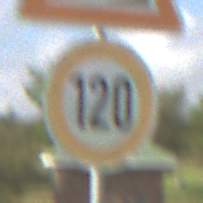
Verkehrszeichen: Geschwindigkeit120
Zusatzzeichen oben: Arbeitsstelle
Umgebung: Outdoor, Nature
Tageszeit: MorningAfternoon
Wetter: PartlyCloudy
Licht: Natural
Jahreszeit: NotSpecified
Kontrast: HighContrast